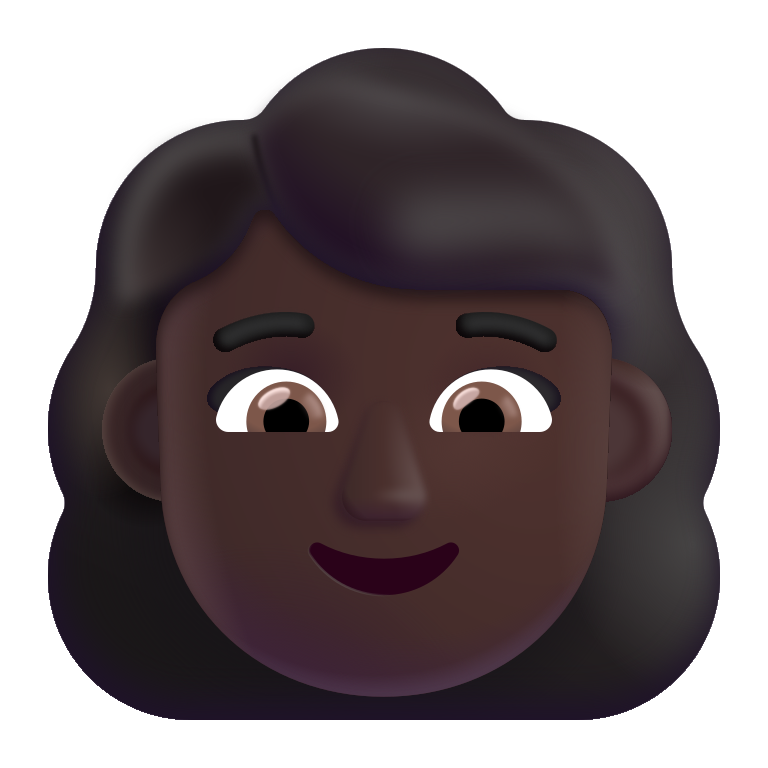
woman color dark